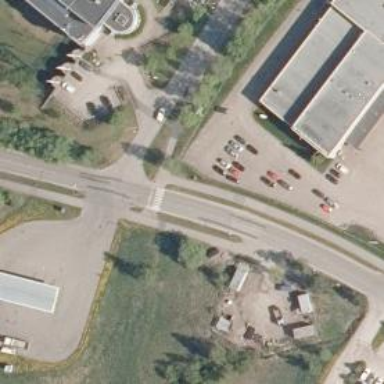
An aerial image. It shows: Marked road crossing.